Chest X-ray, PA view. Patient: 45 years old, sex F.
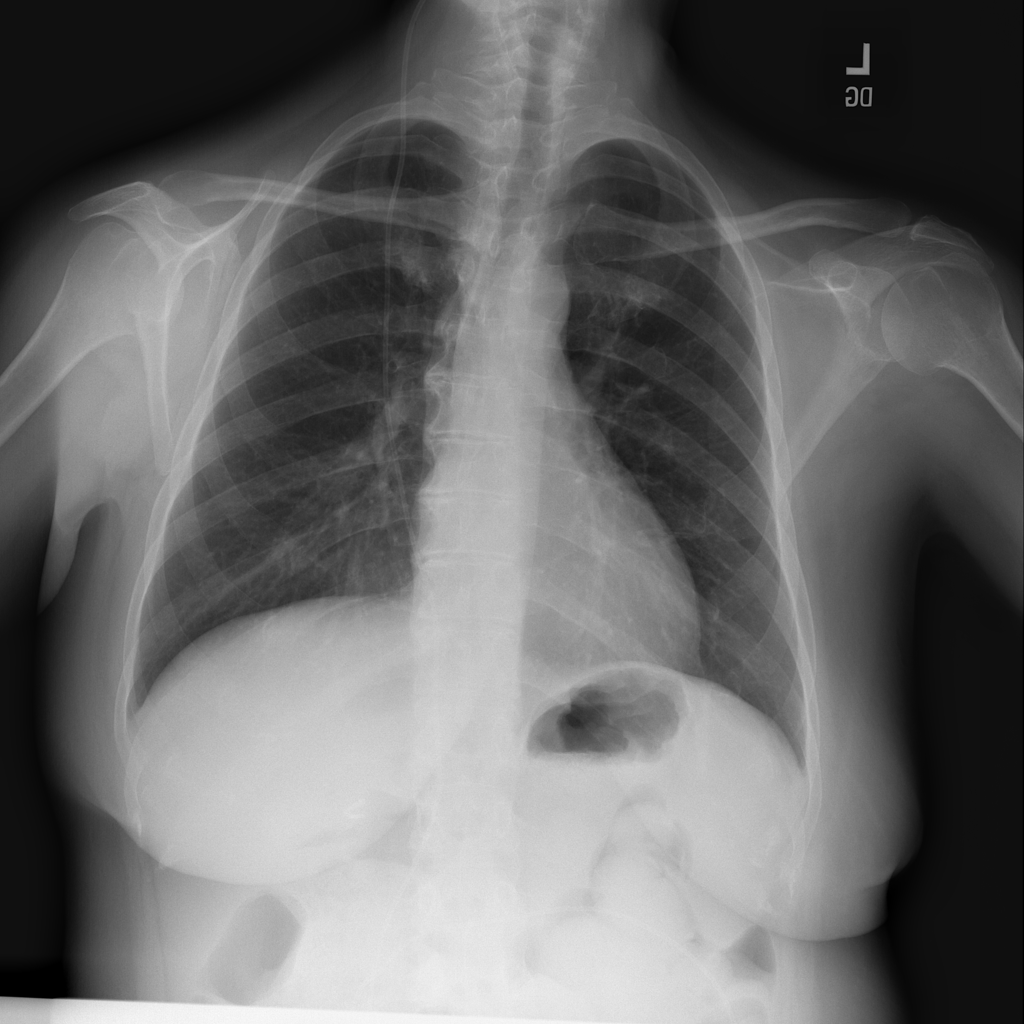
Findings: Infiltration